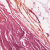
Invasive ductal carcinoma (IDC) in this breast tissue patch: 0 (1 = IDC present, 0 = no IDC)